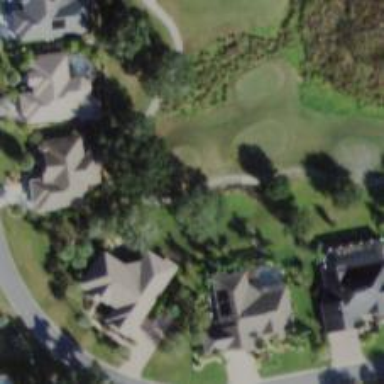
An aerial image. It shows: Path designated for golf carts.